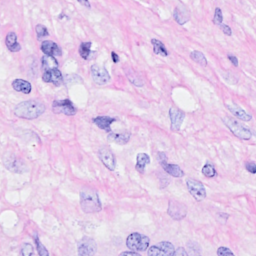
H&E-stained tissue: Breast